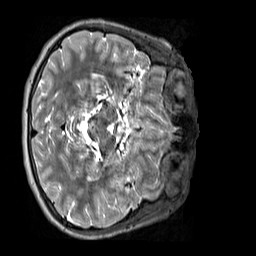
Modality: T2w
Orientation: axial
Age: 12
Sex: female
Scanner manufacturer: siemens
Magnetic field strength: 3 T
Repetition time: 3.2 s
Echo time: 0.408 s